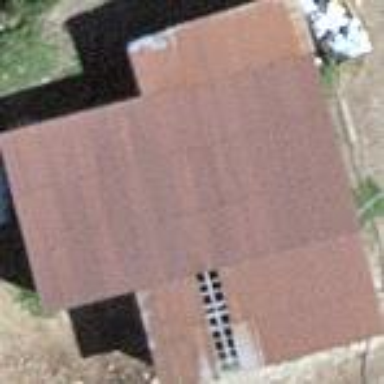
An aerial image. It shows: Building.